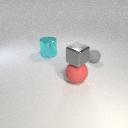
large red rubber sphere in front of small gray rubber sphere